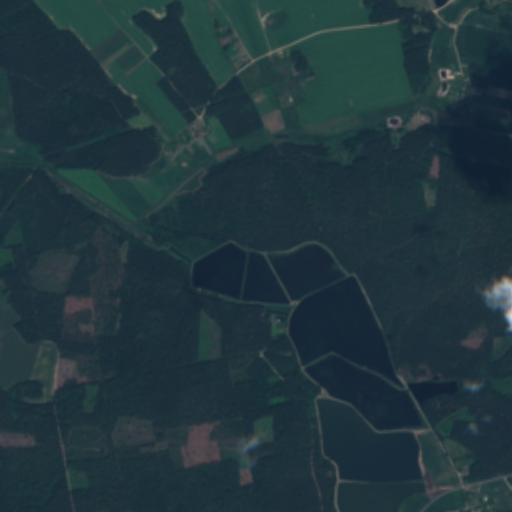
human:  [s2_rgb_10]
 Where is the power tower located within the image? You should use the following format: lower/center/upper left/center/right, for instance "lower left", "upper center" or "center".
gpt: The power tower is located in the upper of the image.
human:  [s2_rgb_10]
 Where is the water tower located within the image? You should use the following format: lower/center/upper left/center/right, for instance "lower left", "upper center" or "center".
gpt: The water tower is located in the lower right of the image.
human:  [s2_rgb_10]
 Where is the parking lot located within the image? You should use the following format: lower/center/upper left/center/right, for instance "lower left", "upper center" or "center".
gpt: There is no parking lot in the image.